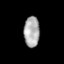
Tissue: prostate
Cell type: T cells
Senescence score: 0.3325
Nuclear area (px): 472
Mean DAPI intensity: 169.996